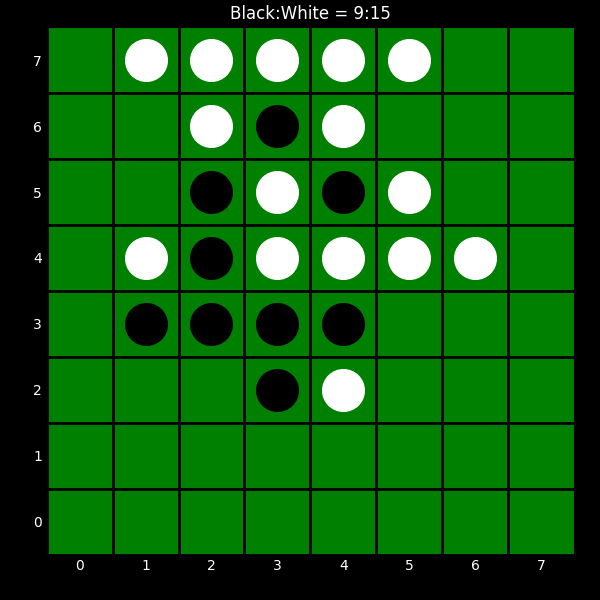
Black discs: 9
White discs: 15